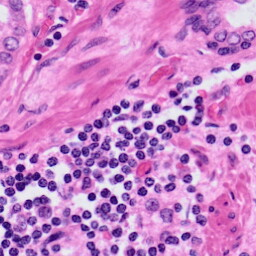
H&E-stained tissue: Prostate